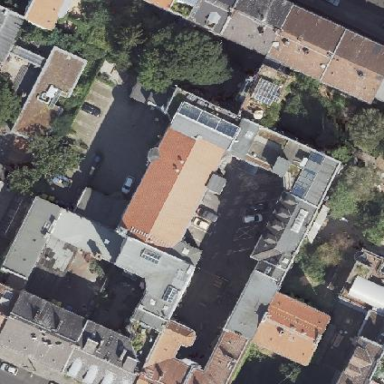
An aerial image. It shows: Part of building is shown in the image.